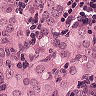
Metastatic tissue present: yes